Question: I've a requirement same as
<URL>
where I want to test Logo component that only consist image 'logo.png'. I've tried the solution answered by <URL>.
## Logo component
'''
import React from 'react';
import PropTypes from 'prop-types';
export default function LogoJCpenney1({ logopath, logowidth }) {
return (
<img src={logopath} alt="logo" width={logowidth} className="logoOriginal"/>
);
}
LogoJCpenney1.propTypes = {
/** original logo path of JCPenney */
logowidth: PropTypes.string
};
LogoJCpenney1.defaultProps = {
className:"logoOriginal"
};
'''
## Test component
'''
import React from 'react';
import {configure, shallow} from 'enzyme';
import LogoJCpenney1 from '../LogoJCpenney1/LogoJCpenney1';
import Adapter from 'enzyme-adapter-react-16';
configure({adapter:new Adapter()});
import logoImage from "./../../containers/assets/img/jcpenneylogo1.png";
describe("<LogoJCpenney1 />", () => {
it("renders an image", () => {
const logo = shallow(<LogoJCpenney1 logoImage={logoImage} logowidth="50" />);
expect(logo.find("img").prop("src")).toEqual(logoImage);
});
});
'''
## Test result

Any help is appreciated.
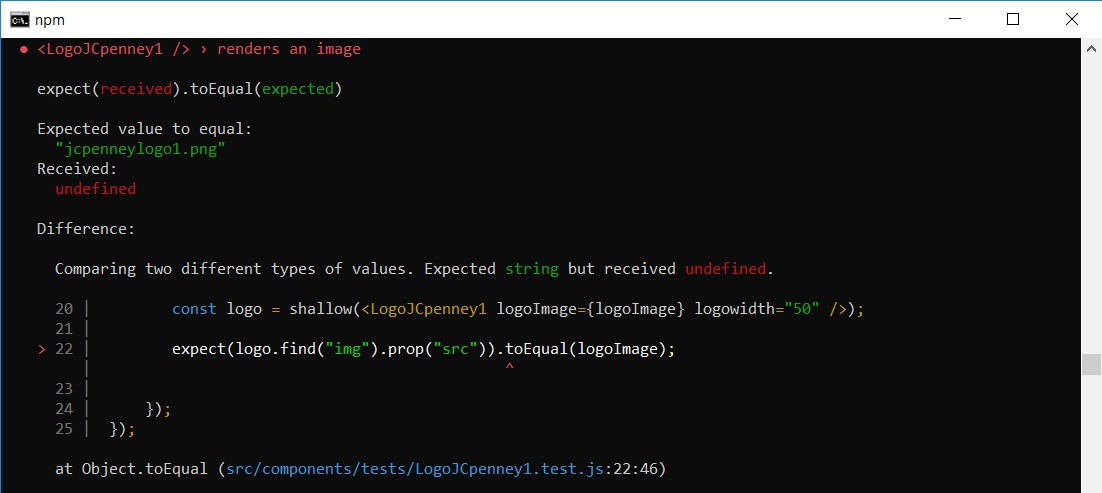
Answer: You are sending a 'logoImage' prop to your 'LogoJCpenney1' component, but what the component wants is a 'logopath' prop (which it will use as the image's 'src'). You shouldn't use the path to 'import' in the actual logo image. You should just pass in the path as the 'logopath' prop.
The reason you are getting 'Expected string but received undefined' is because 'logo.find("img").prop("src")' is, in fact, 'undefined'... since you did not provide a 'logopath' prop to your component.
Perhaps something like this:
'''
import React from 'react';
import { configure, shallow } from 'enzyme';
import LogoJCpenney1 from '../LogoJCpenney1/LogoJCpenney1';
import Adapter from 'enzyme-adapter-react-16';
configure({ adapter: new Adapter() });
const logopath = "../../containers/assets/img/jcpenneylogo1.png";
describe("<LogoJCpenney1 />", () => {
it("renders an image", () => {
const logo = shallow(<LogoJCpenney1 logopath={logopath} logowidth="50" />);
expect(logo.find("img").prop("src")).toEqual(logopath);
});
});
'''
---
Based on the other StackOverflow post you referenced, you might be thinking, "But I don't just want to test that 'src' is set correctly. I want to test that the 'img' actually shows the 'jcpenneylogo1.png' file."
I would advise against this. You don't need to test that an '' properly displays an image file when given a 'src'. That's third-party stuff that React and your browser have already taken care of, and it's not your job to test those things.
Since you're unit testing 'LogoJCpenney1', you just need to make sure that, when you pass 'LogoJCpenney1' a prop called 'logopath', then it renders an 'img' that has a 'src' equal to that 'logopath'.